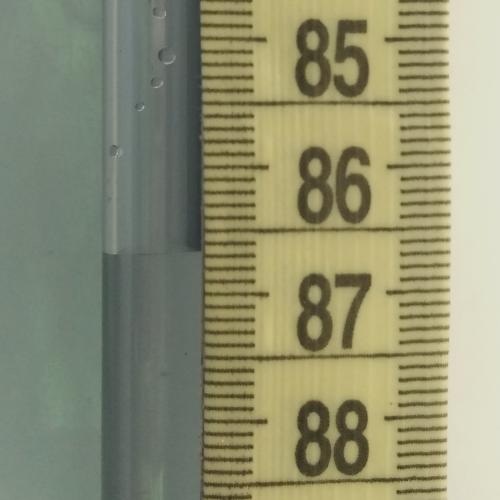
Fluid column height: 86.7 cm